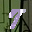
Label: 7